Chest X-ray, AP view. Patient: 42 years old, sex F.
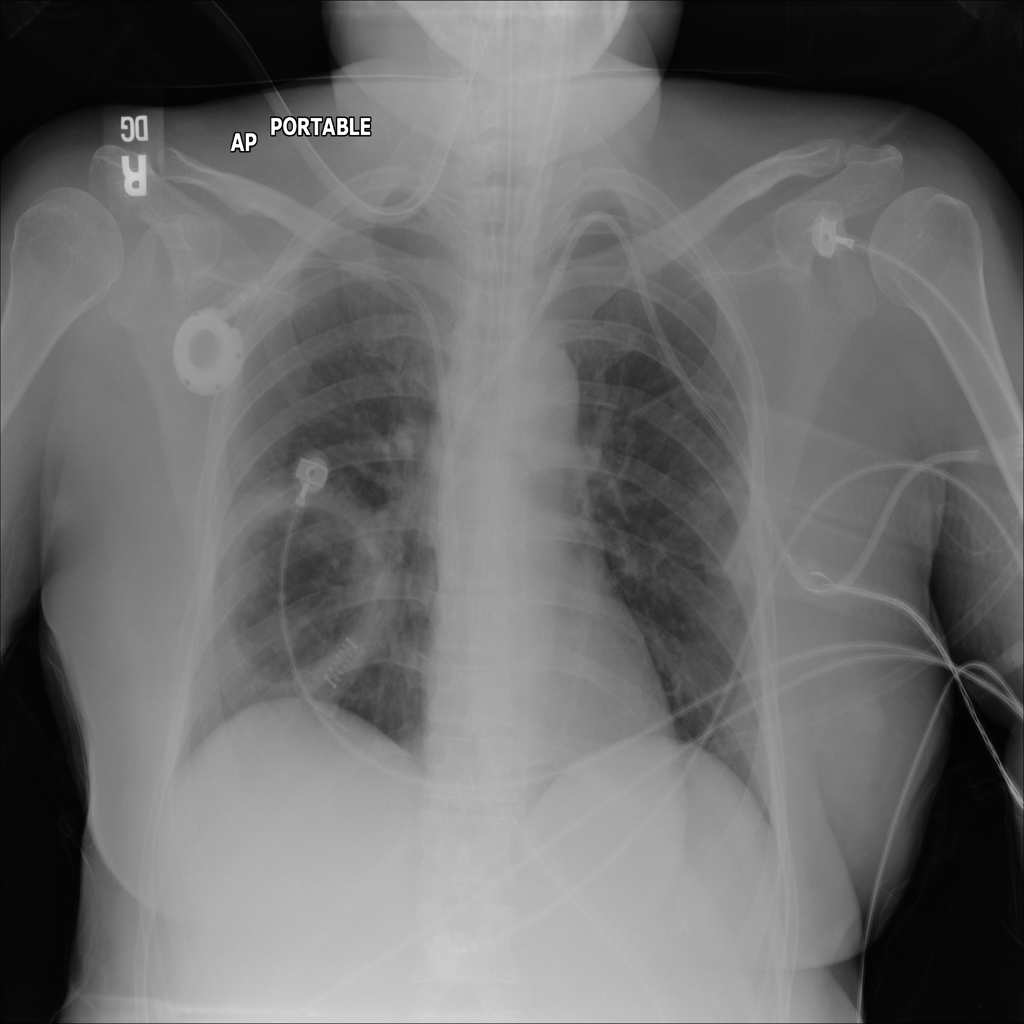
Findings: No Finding